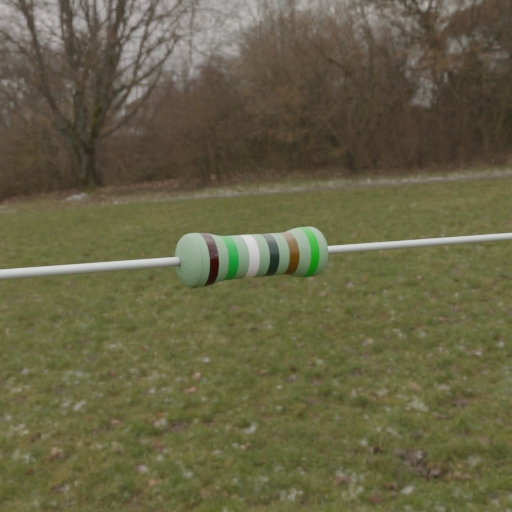
Resistor colour bands (in order): black, green, white, black, brown, green